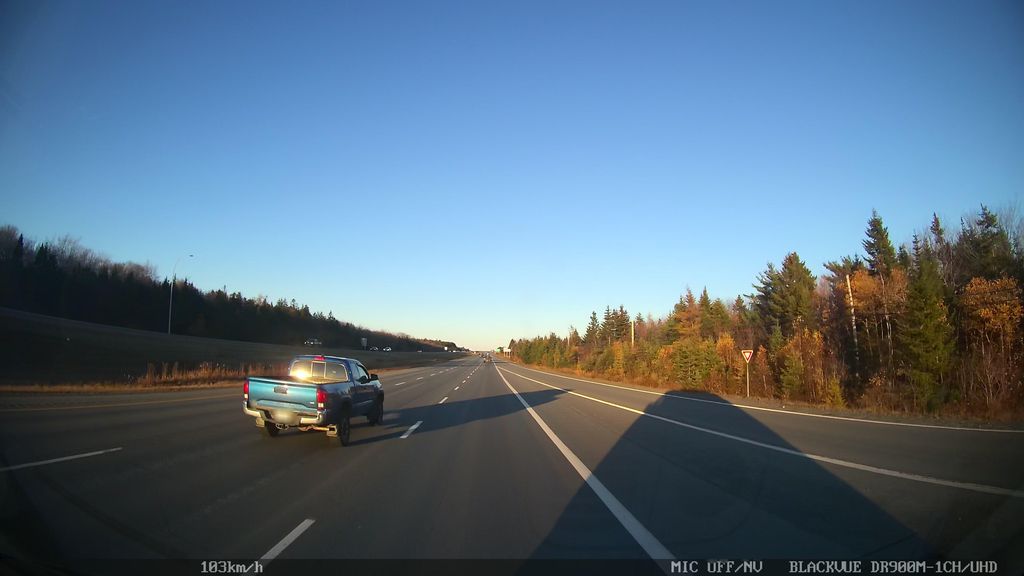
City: halifax